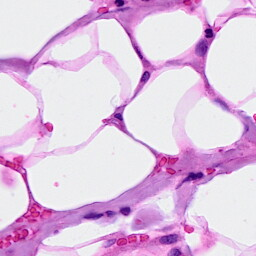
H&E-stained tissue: Breast